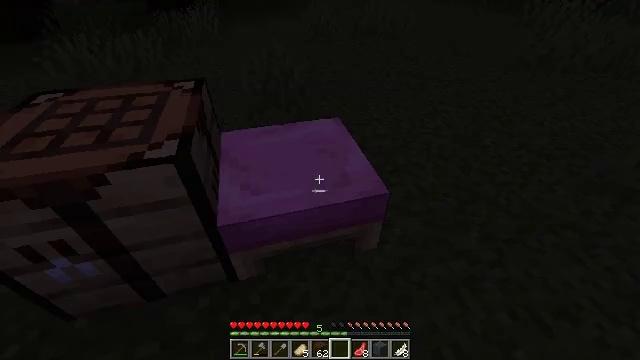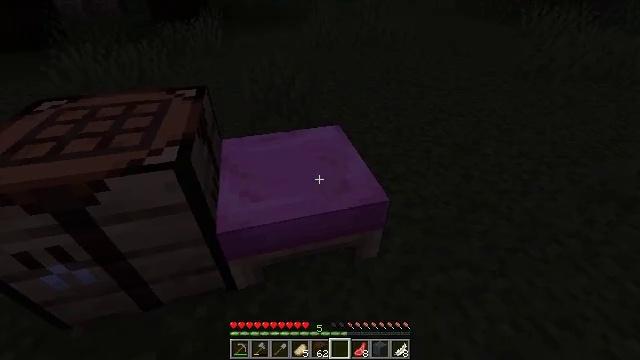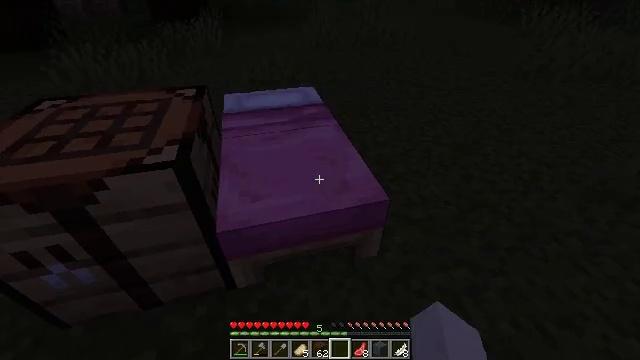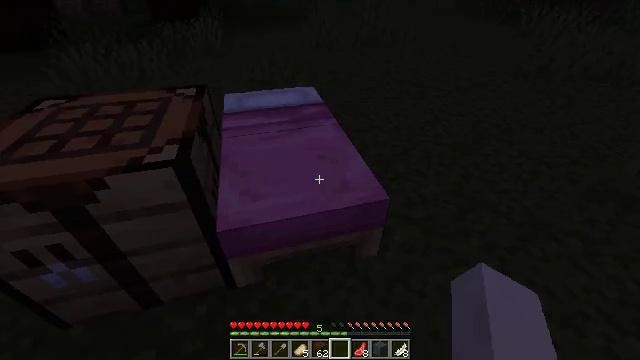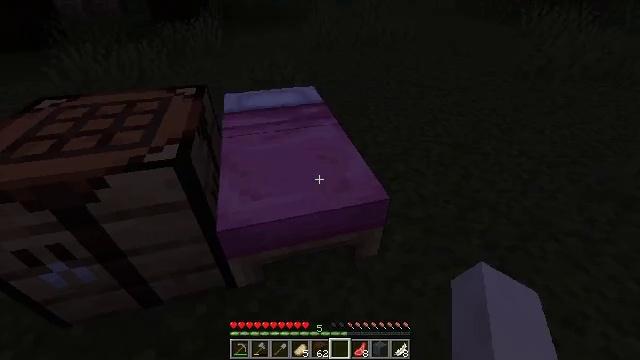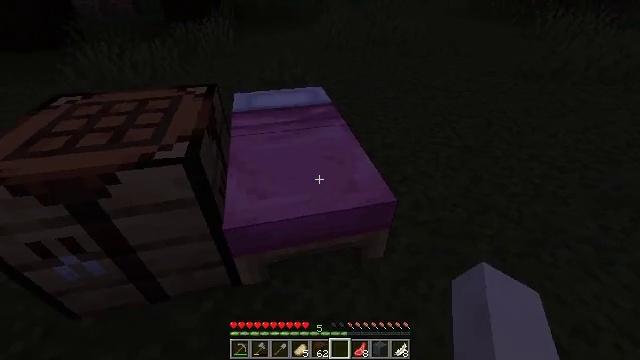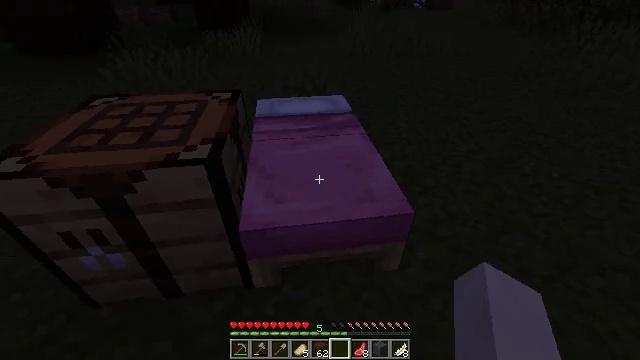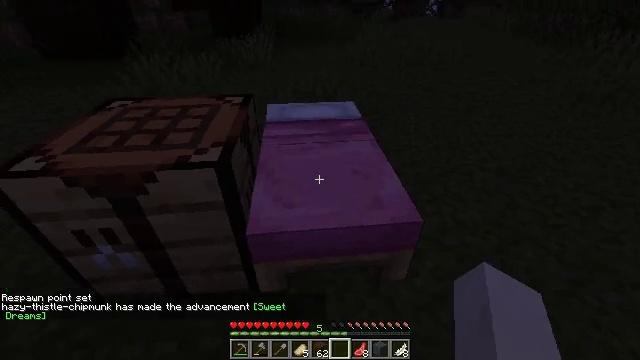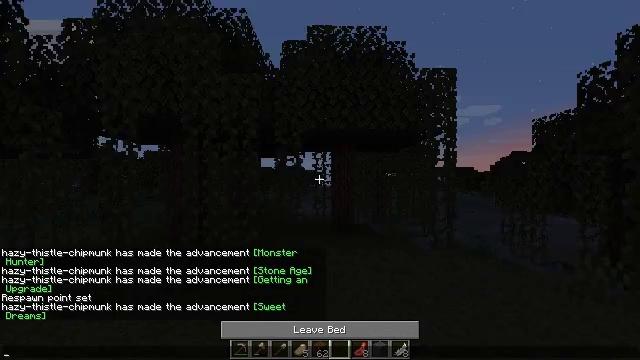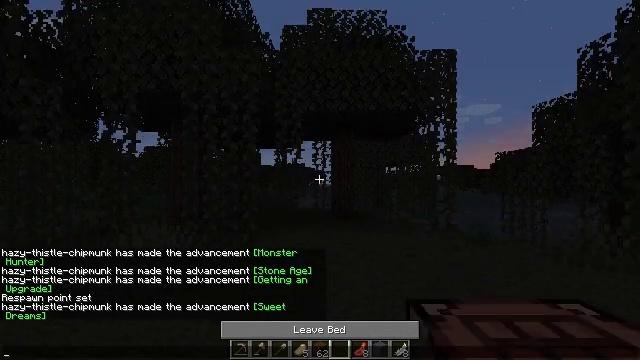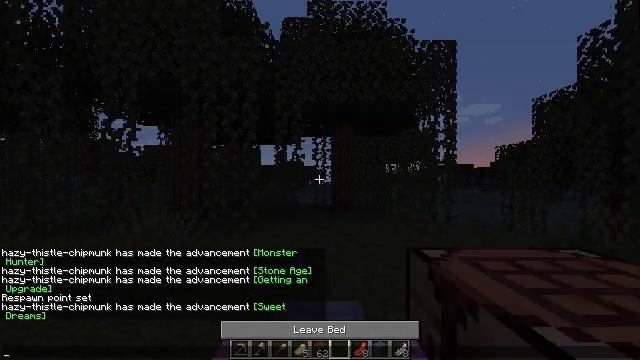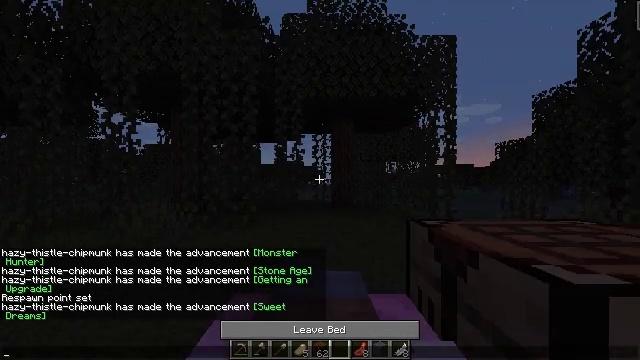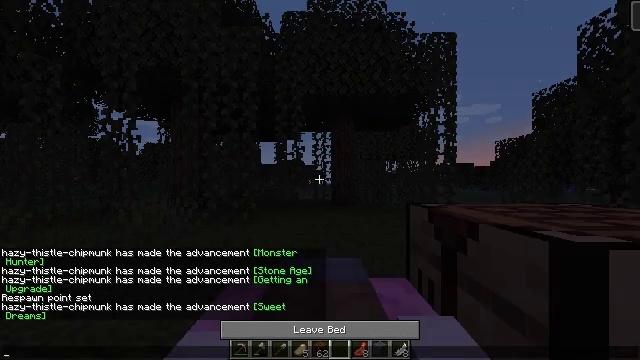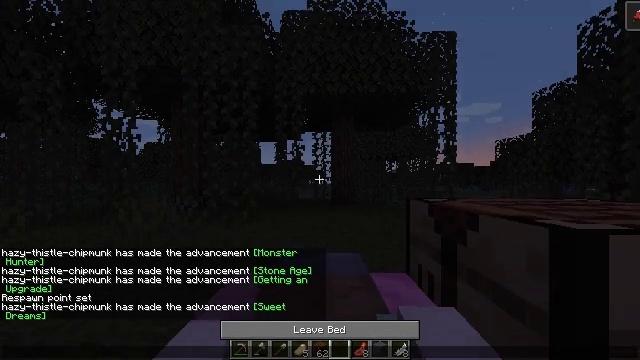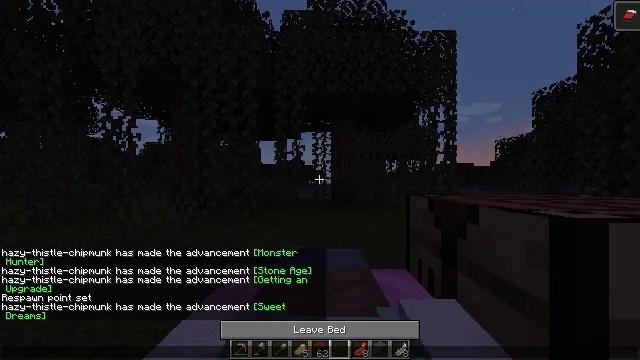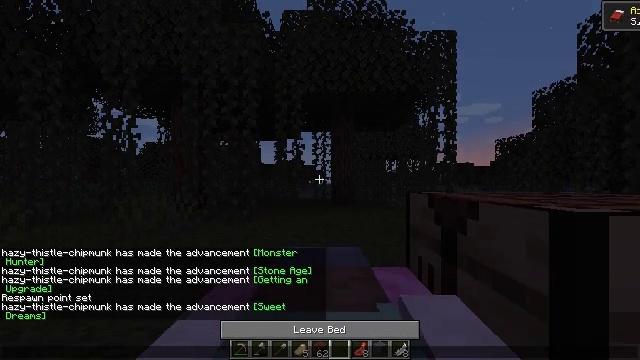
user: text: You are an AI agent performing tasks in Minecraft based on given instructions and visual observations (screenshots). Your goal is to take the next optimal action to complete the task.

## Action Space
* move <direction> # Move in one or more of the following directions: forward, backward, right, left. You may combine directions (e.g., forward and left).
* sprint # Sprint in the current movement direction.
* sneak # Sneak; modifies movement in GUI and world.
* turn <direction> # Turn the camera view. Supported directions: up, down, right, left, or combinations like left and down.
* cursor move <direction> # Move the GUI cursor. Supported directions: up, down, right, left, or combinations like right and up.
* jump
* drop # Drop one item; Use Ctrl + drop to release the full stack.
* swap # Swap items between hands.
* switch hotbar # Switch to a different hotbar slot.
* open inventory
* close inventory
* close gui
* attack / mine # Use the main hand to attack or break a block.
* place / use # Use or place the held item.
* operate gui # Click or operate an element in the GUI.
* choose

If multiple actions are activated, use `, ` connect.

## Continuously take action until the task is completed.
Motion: motion action
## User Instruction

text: Gather the pink bed into your inventory.
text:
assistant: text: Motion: turn up
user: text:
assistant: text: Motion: use / place
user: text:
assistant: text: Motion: use / place
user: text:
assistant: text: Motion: use / place
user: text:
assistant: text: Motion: turn left
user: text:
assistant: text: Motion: turn left and up
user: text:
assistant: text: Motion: turn left and up
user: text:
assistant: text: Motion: no_op
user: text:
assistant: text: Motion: open gui
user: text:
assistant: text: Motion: no_op
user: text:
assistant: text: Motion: no_op
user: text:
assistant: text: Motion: no_op
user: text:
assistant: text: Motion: no_op
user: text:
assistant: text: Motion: no_op
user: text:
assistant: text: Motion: no_op
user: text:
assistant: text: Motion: no_op
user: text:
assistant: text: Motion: no_op
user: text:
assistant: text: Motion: no_op
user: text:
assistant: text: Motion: no_op
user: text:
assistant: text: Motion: no_op
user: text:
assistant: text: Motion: no_op
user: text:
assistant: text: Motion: no_op
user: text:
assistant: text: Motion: no_op
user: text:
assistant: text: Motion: no_op
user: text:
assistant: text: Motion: no_op
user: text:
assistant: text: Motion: no_op
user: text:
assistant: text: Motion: no_op
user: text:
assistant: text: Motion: no_op
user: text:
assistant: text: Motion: no_op
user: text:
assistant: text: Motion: no_op